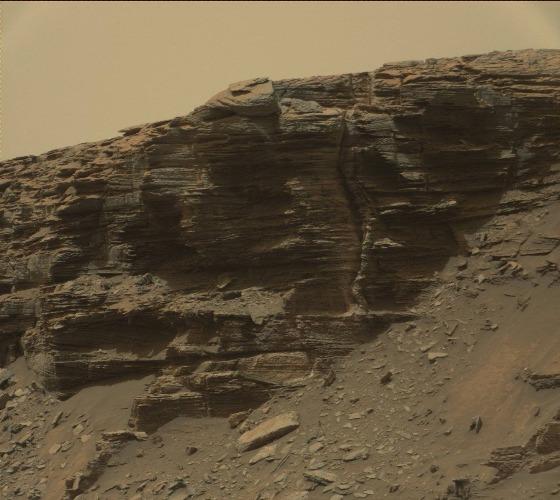
Terrain classes present: Bedrock, Gravel / Sand / Soil, Rock, Shadow, Sky / Distant Mountains